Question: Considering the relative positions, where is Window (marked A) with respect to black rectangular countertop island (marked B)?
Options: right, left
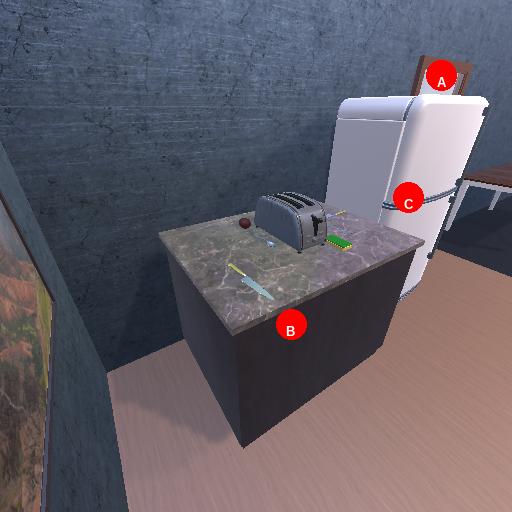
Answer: right